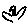
Label: bird